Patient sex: M
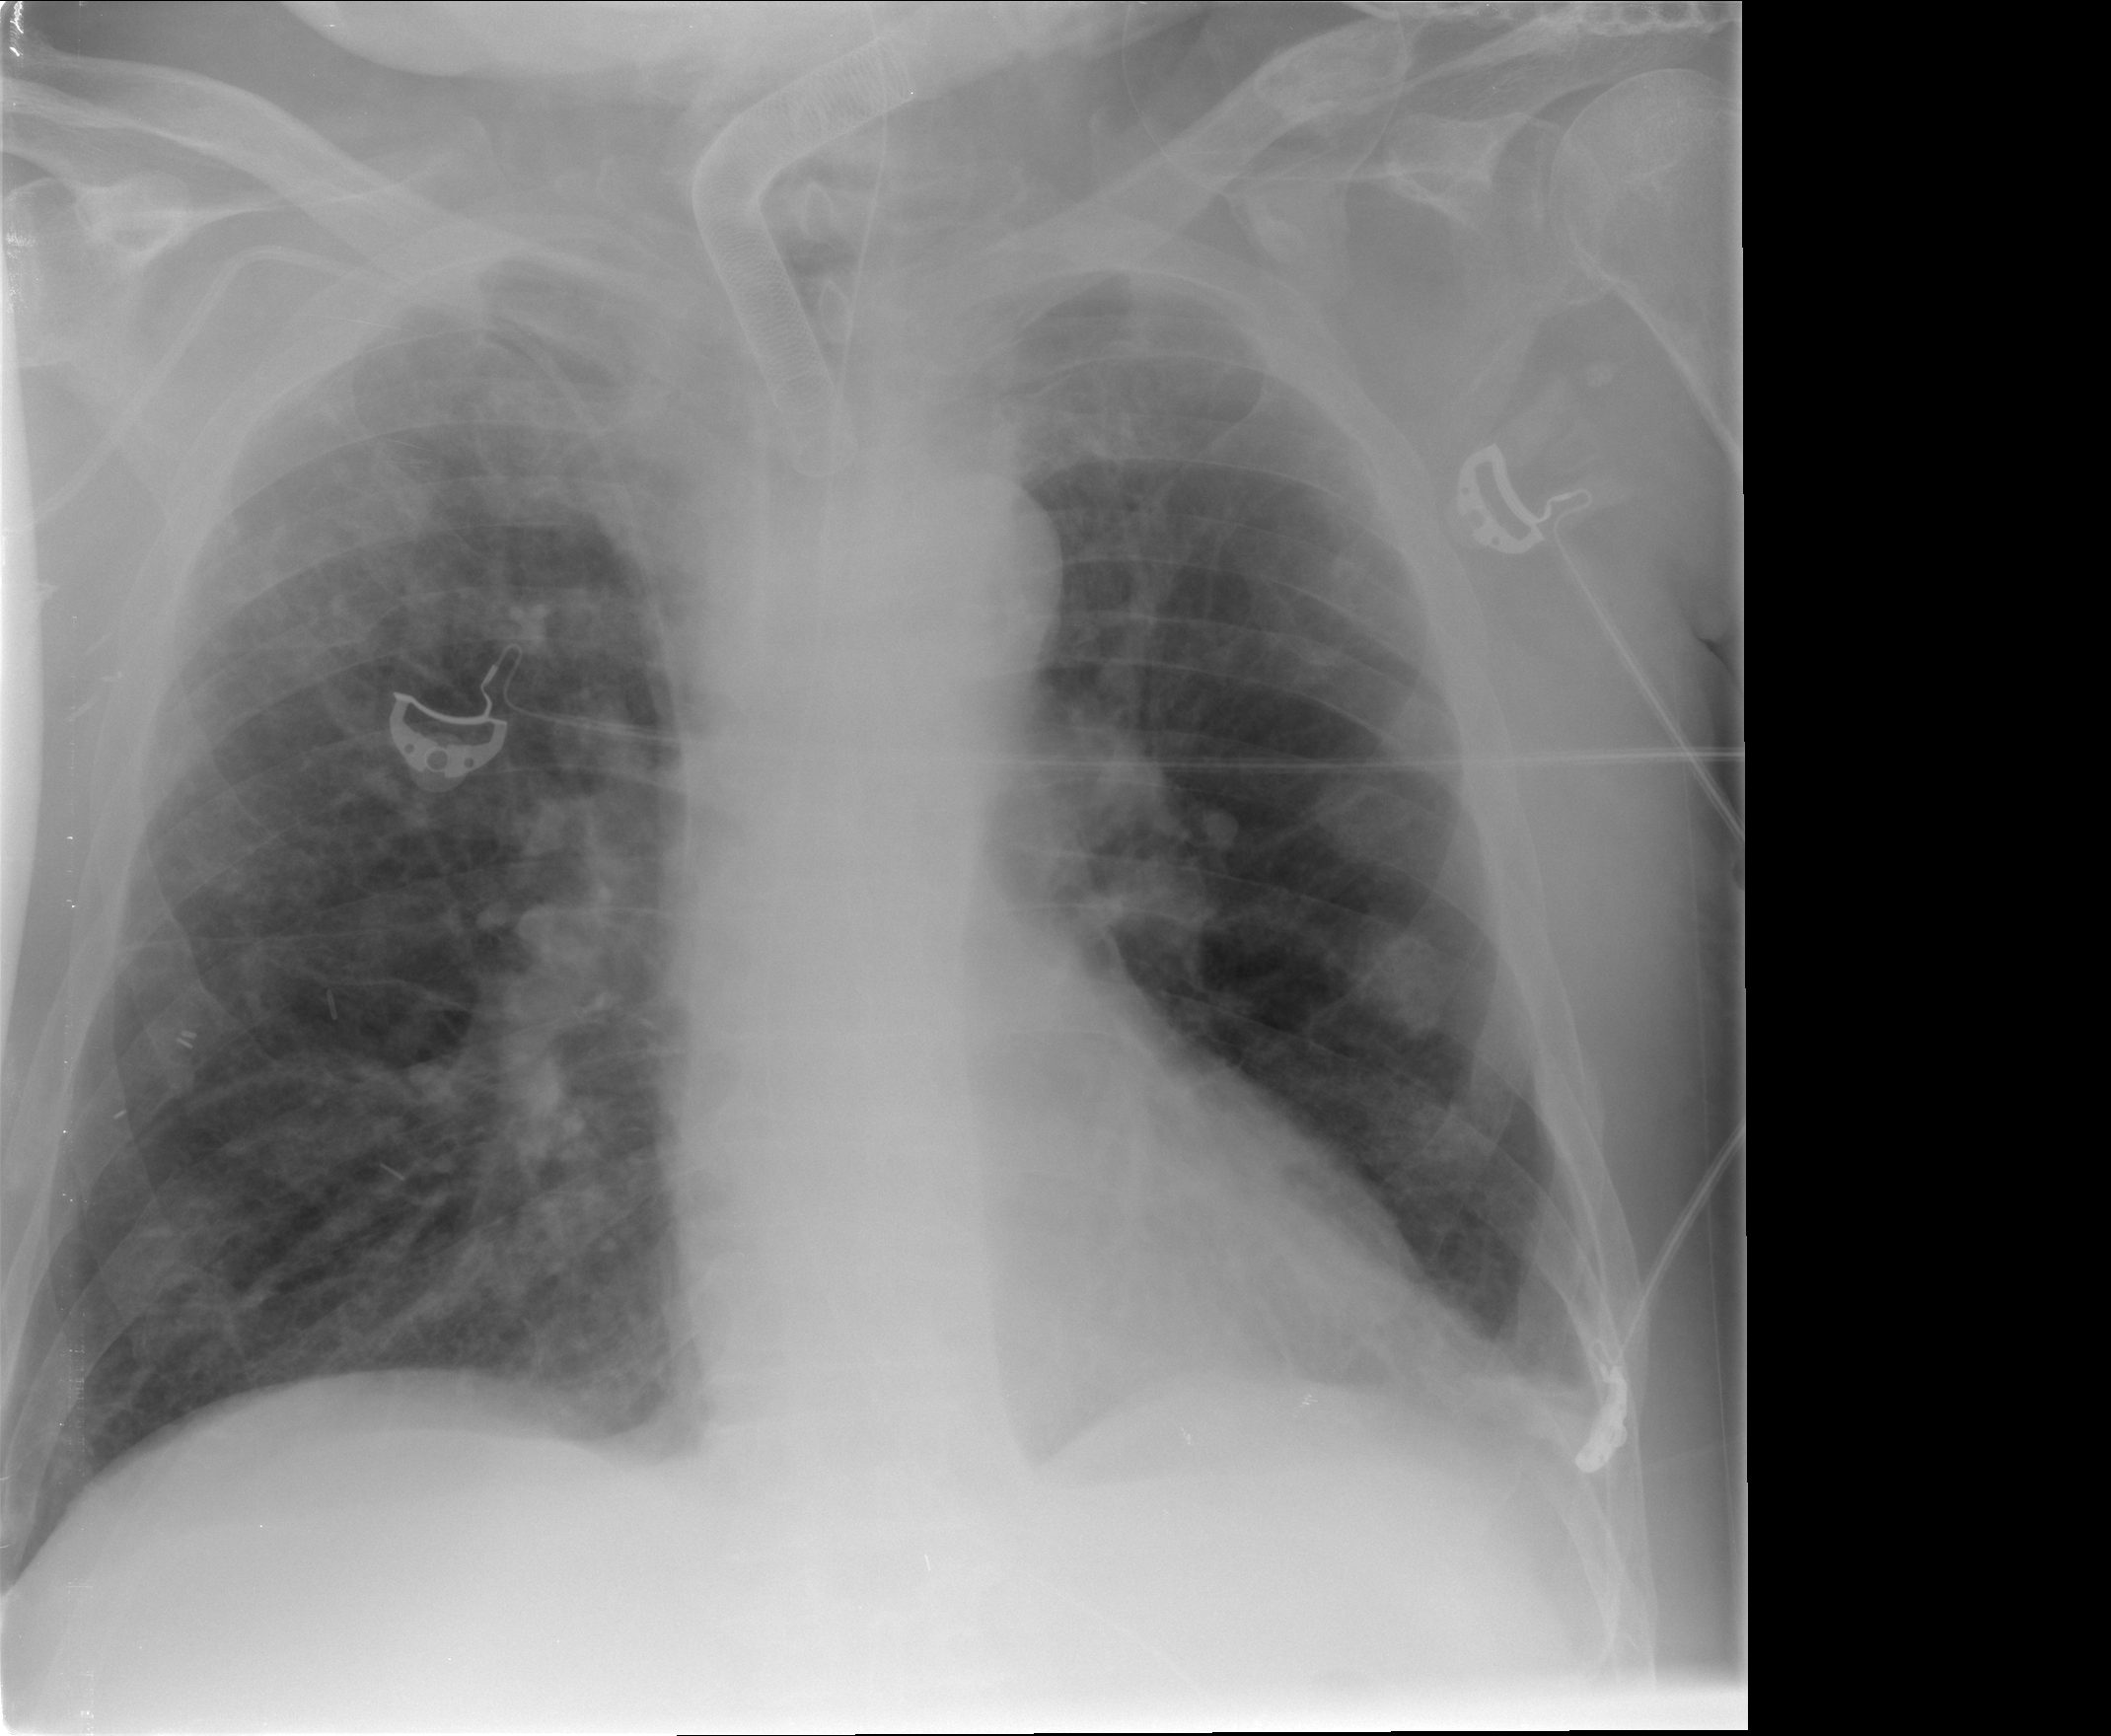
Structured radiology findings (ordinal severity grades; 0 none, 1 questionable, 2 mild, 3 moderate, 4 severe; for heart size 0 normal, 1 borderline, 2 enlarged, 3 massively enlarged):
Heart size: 0
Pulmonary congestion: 2
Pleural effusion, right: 1
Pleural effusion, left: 2
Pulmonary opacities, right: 2
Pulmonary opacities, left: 1
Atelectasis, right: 2
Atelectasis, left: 2